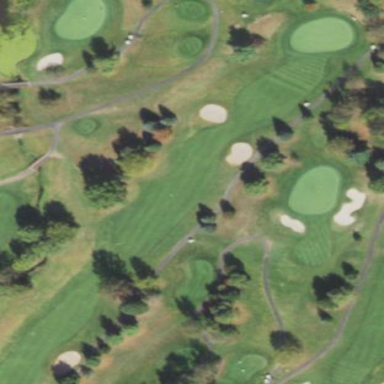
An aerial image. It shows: Golf fairway surrounded by grass.